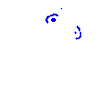
Particle: electron